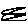
Label: zigzag